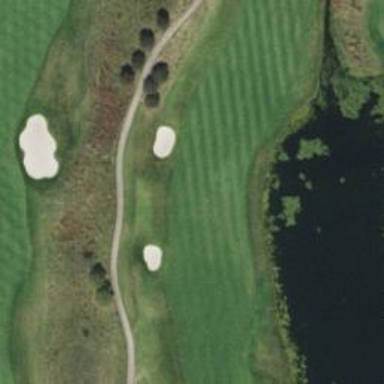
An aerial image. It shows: View of golf hole.